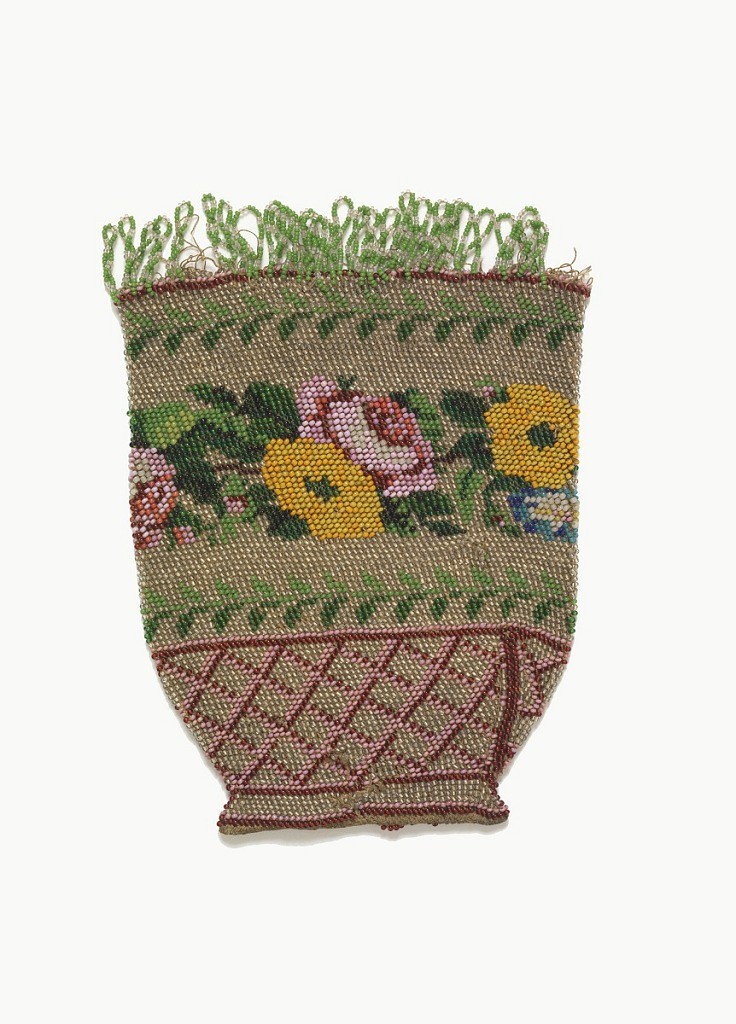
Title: Bag
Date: mid-19th century
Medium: glass beads, cotton thread Technique: beaded knitting
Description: Knitted bag with colored glass beads in design of a band of roses set between leaf borders; at bottom a lattice design; fringed at top.